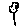
Label: flower